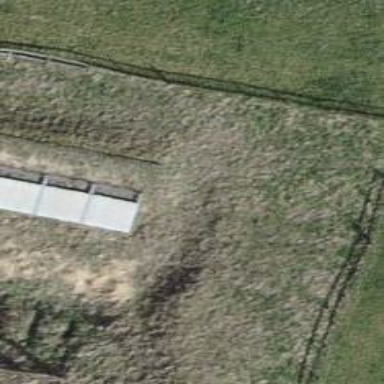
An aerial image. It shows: Retaining wall.